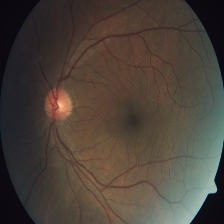
Diabetic retinopathy grade: Severe